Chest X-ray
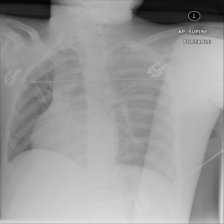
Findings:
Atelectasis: negative
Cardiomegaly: negative
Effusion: negative
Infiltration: negative
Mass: negative
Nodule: negative
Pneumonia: negative
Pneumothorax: negative
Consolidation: negative
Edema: negative
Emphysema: negative
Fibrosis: negative
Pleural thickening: negative
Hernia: negative